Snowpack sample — Loveland Pass, Silver Plume, Colorado, USA (12/14/25, 10:50 AM MST)
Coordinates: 39.664, -105.882
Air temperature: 36 °F
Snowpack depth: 67 cm
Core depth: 20 cm
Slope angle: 6°, slope face: 326°
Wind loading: low
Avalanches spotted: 0
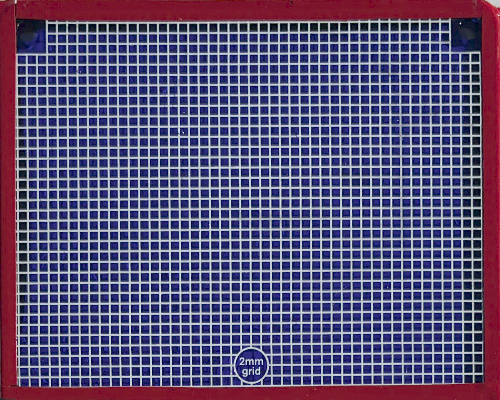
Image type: profile
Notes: No avalanches spotted, very late start to the season with minimal snowpack